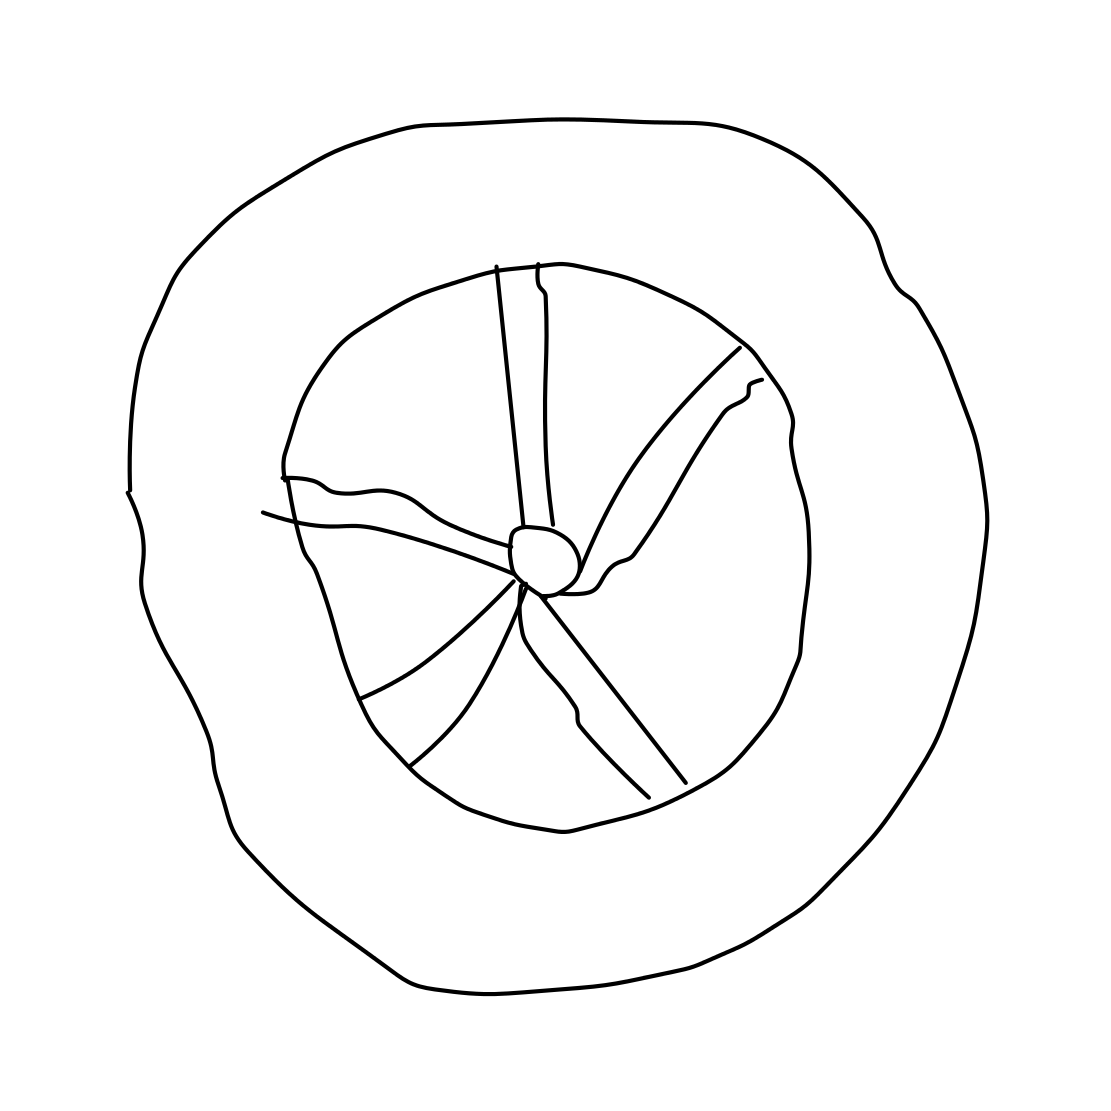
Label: tire